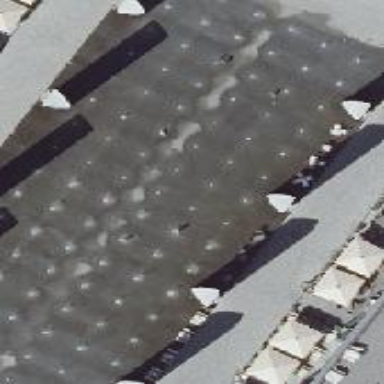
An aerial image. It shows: Splash pad fountain.